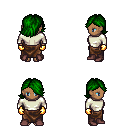
a pixel art fantasy rpg character, female body template, human, dark skin, white long-sleeve shirt, robe skirt, green swoop hairstyle, gold gloves, maroon shoes, four views (front, back, left, right), 2x2 character sprite sheet, small pixel art, hard edges, no anti-aliasing